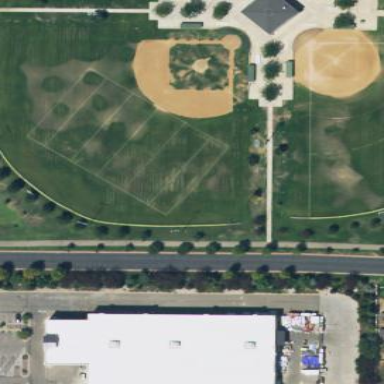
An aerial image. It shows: Grass baseball pitch for leisure and sport.